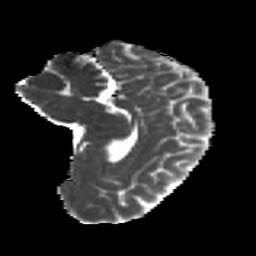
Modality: MD
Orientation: sagittal
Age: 35
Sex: female
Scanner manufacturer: ge
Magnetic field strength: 3 T
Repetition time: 7.8 s
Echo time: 0.0607 s